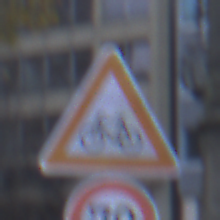
Verkehrszeichen: RadverkehrRechts
Zusatzzeichen unten: Geschwindigkeit70
Umgebung: Outdoor, Urban
Tageszeit: SunriseSunset
Wetter: PartlyCloudy
Licht: Natural
Jahreszeit: NotSpecified
Kontrast: LowContrast